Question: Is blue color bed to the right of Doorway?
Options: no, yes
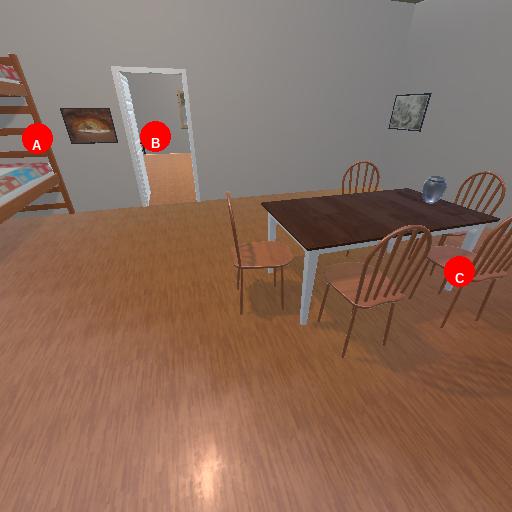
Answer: no